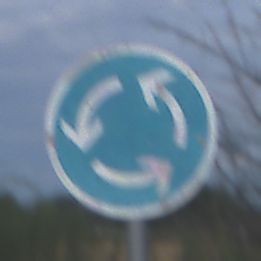
Verkehrszeichen: Kreisverkehr
Umgebung: Outdoor, Nature
Tageszeit: MorningAfternoon
Wetter: PartlyCloudy
Licht: Natural
Jahreszeit: NotSpecified
Kontrast: MediumContrast